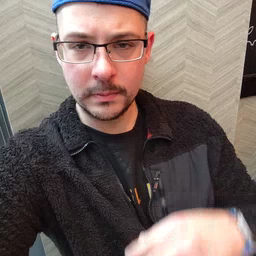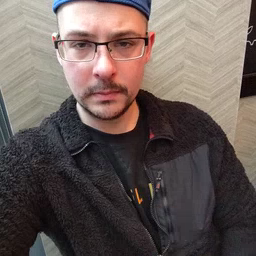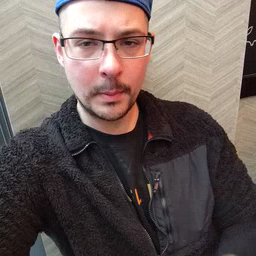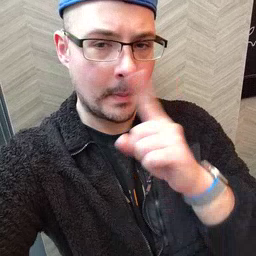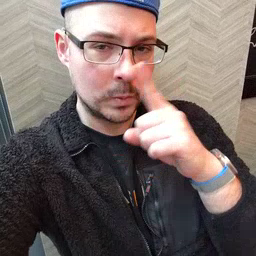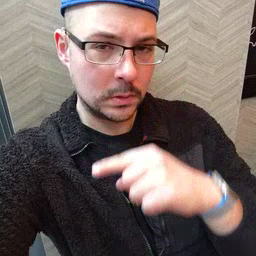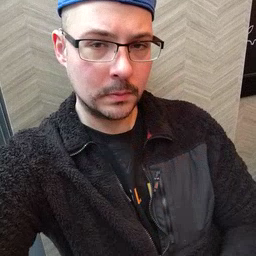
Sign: mouse